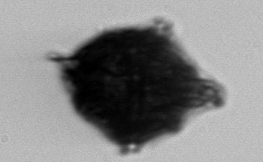
Label: Gonyaulax